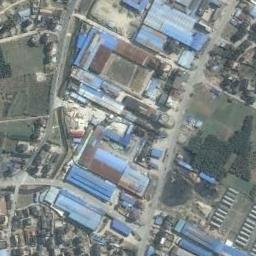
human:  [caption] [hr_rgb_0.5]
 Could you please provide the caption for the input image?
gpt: The industrial area with lots of workshops of different colors and sizes is surrounded by lawns .

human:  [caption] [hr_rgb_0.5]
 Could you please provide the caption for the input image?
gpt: There are not many buildings in the industrial area .

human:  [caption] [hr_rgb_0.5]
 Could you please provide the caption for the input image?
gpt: In an industrial area there are factories and roads, There are open-air items, There are green spaces .

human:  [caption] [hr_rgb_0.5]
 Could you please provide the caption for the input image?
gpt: There are many houses of different shapes and sizes in the industrial zone .

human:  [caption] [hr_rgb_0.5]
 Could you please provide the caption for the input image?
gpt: There are some blue buildings and some green trees on the industrial area .